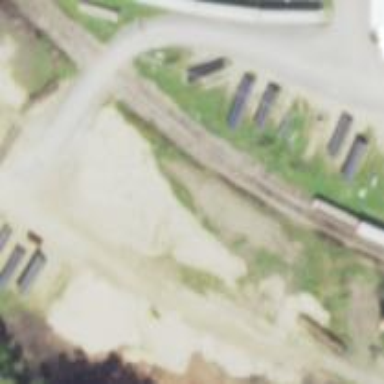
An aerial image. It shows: Railway siding with rails.